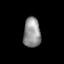
Tissue: lung
Cell type: Epithelial cells
Senescence score: 0.5403
Nuclear area (px): 504
Mean DAPI intensity: 145.458